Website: apple
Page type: customer-info-address
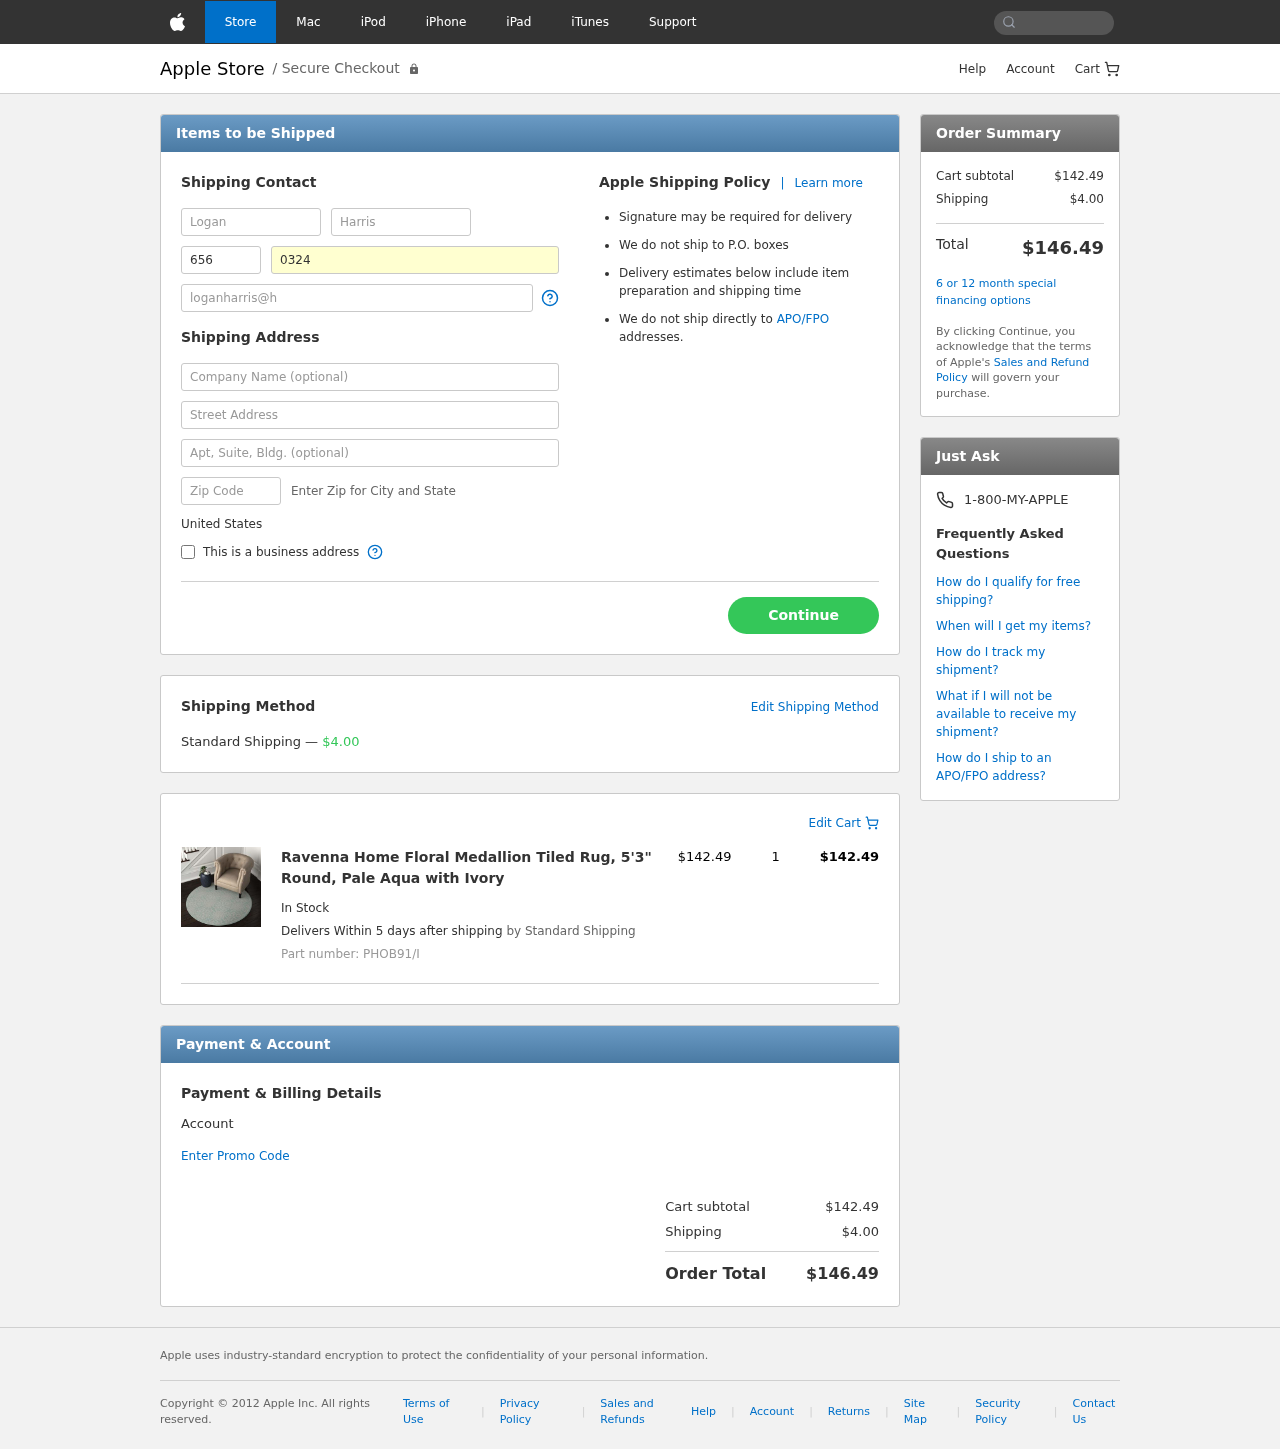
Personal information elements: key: PII_COUNTRY
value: United States
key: PII_FIRSTNAME
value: Logan
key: PII_LASTNAME
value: Harris
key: PII_PHONE_AREA
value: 656
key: PII_PHONE_LINE
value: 0324
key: PII_EMAIL
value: loganharris@hotmail.com
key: PII_STREET
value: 55266 James Fall
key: PII_STREET2
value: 319 Calderon Road Suite 453
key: PII_POSTCODE
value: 51061
Product elements: key: PRODUCT1_NAME
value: Ravenna Home Floral Medallion Tiled Rug, 5'3" Round, Pale Aqua with Ivory
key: PRODUCT1_PRICE
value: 142.49
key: PRODUCT1_QUANTITY
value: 1
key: PRODUCT1_SKU
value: PHOB91/I
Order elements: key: ORDER_SHIPPING_COST
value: $4.00
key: ORDER_ITEM_TOTAL
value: $142.49
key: ORDER_SUBTOTAL
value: $142.49
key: ORDER_TOTAL
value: $146.49